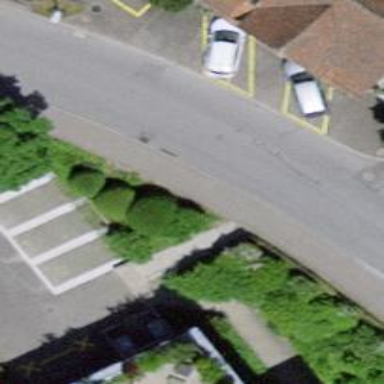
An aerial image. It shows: Concrete steps.